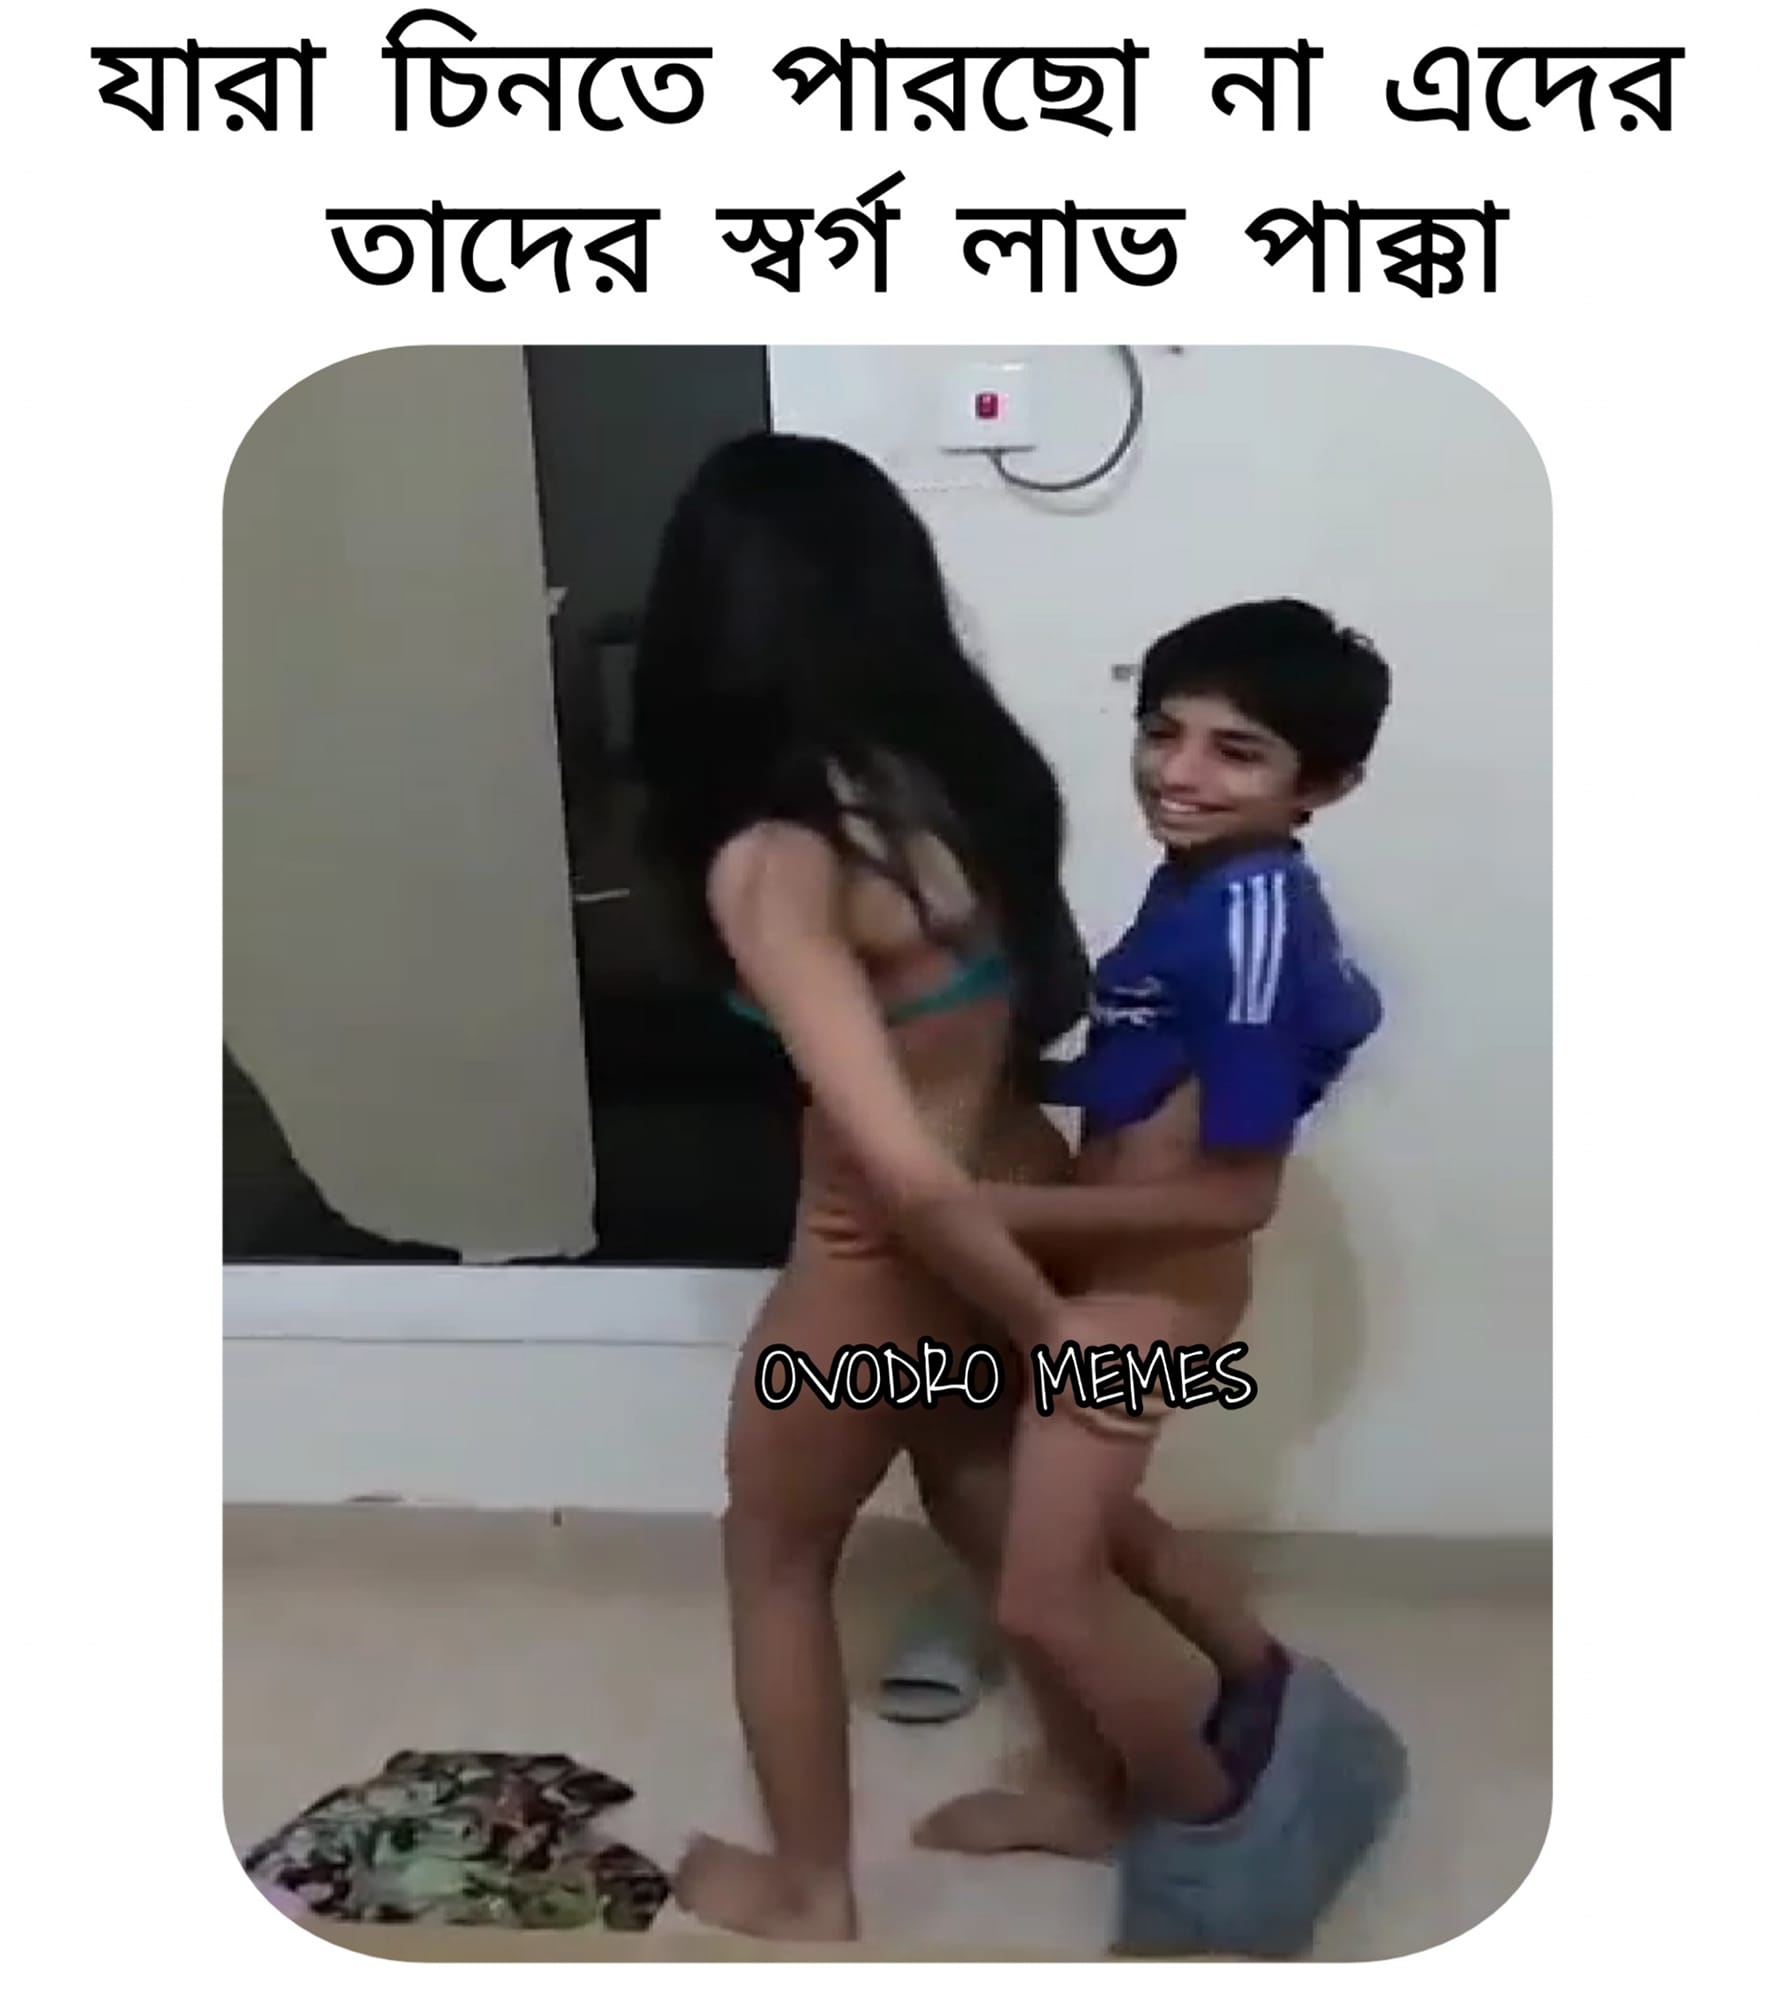
Caption: যারা চিনতে পারছো না এদের তাদের স্বর্গ লাভ পাক্কা
Label: hate